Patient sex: M
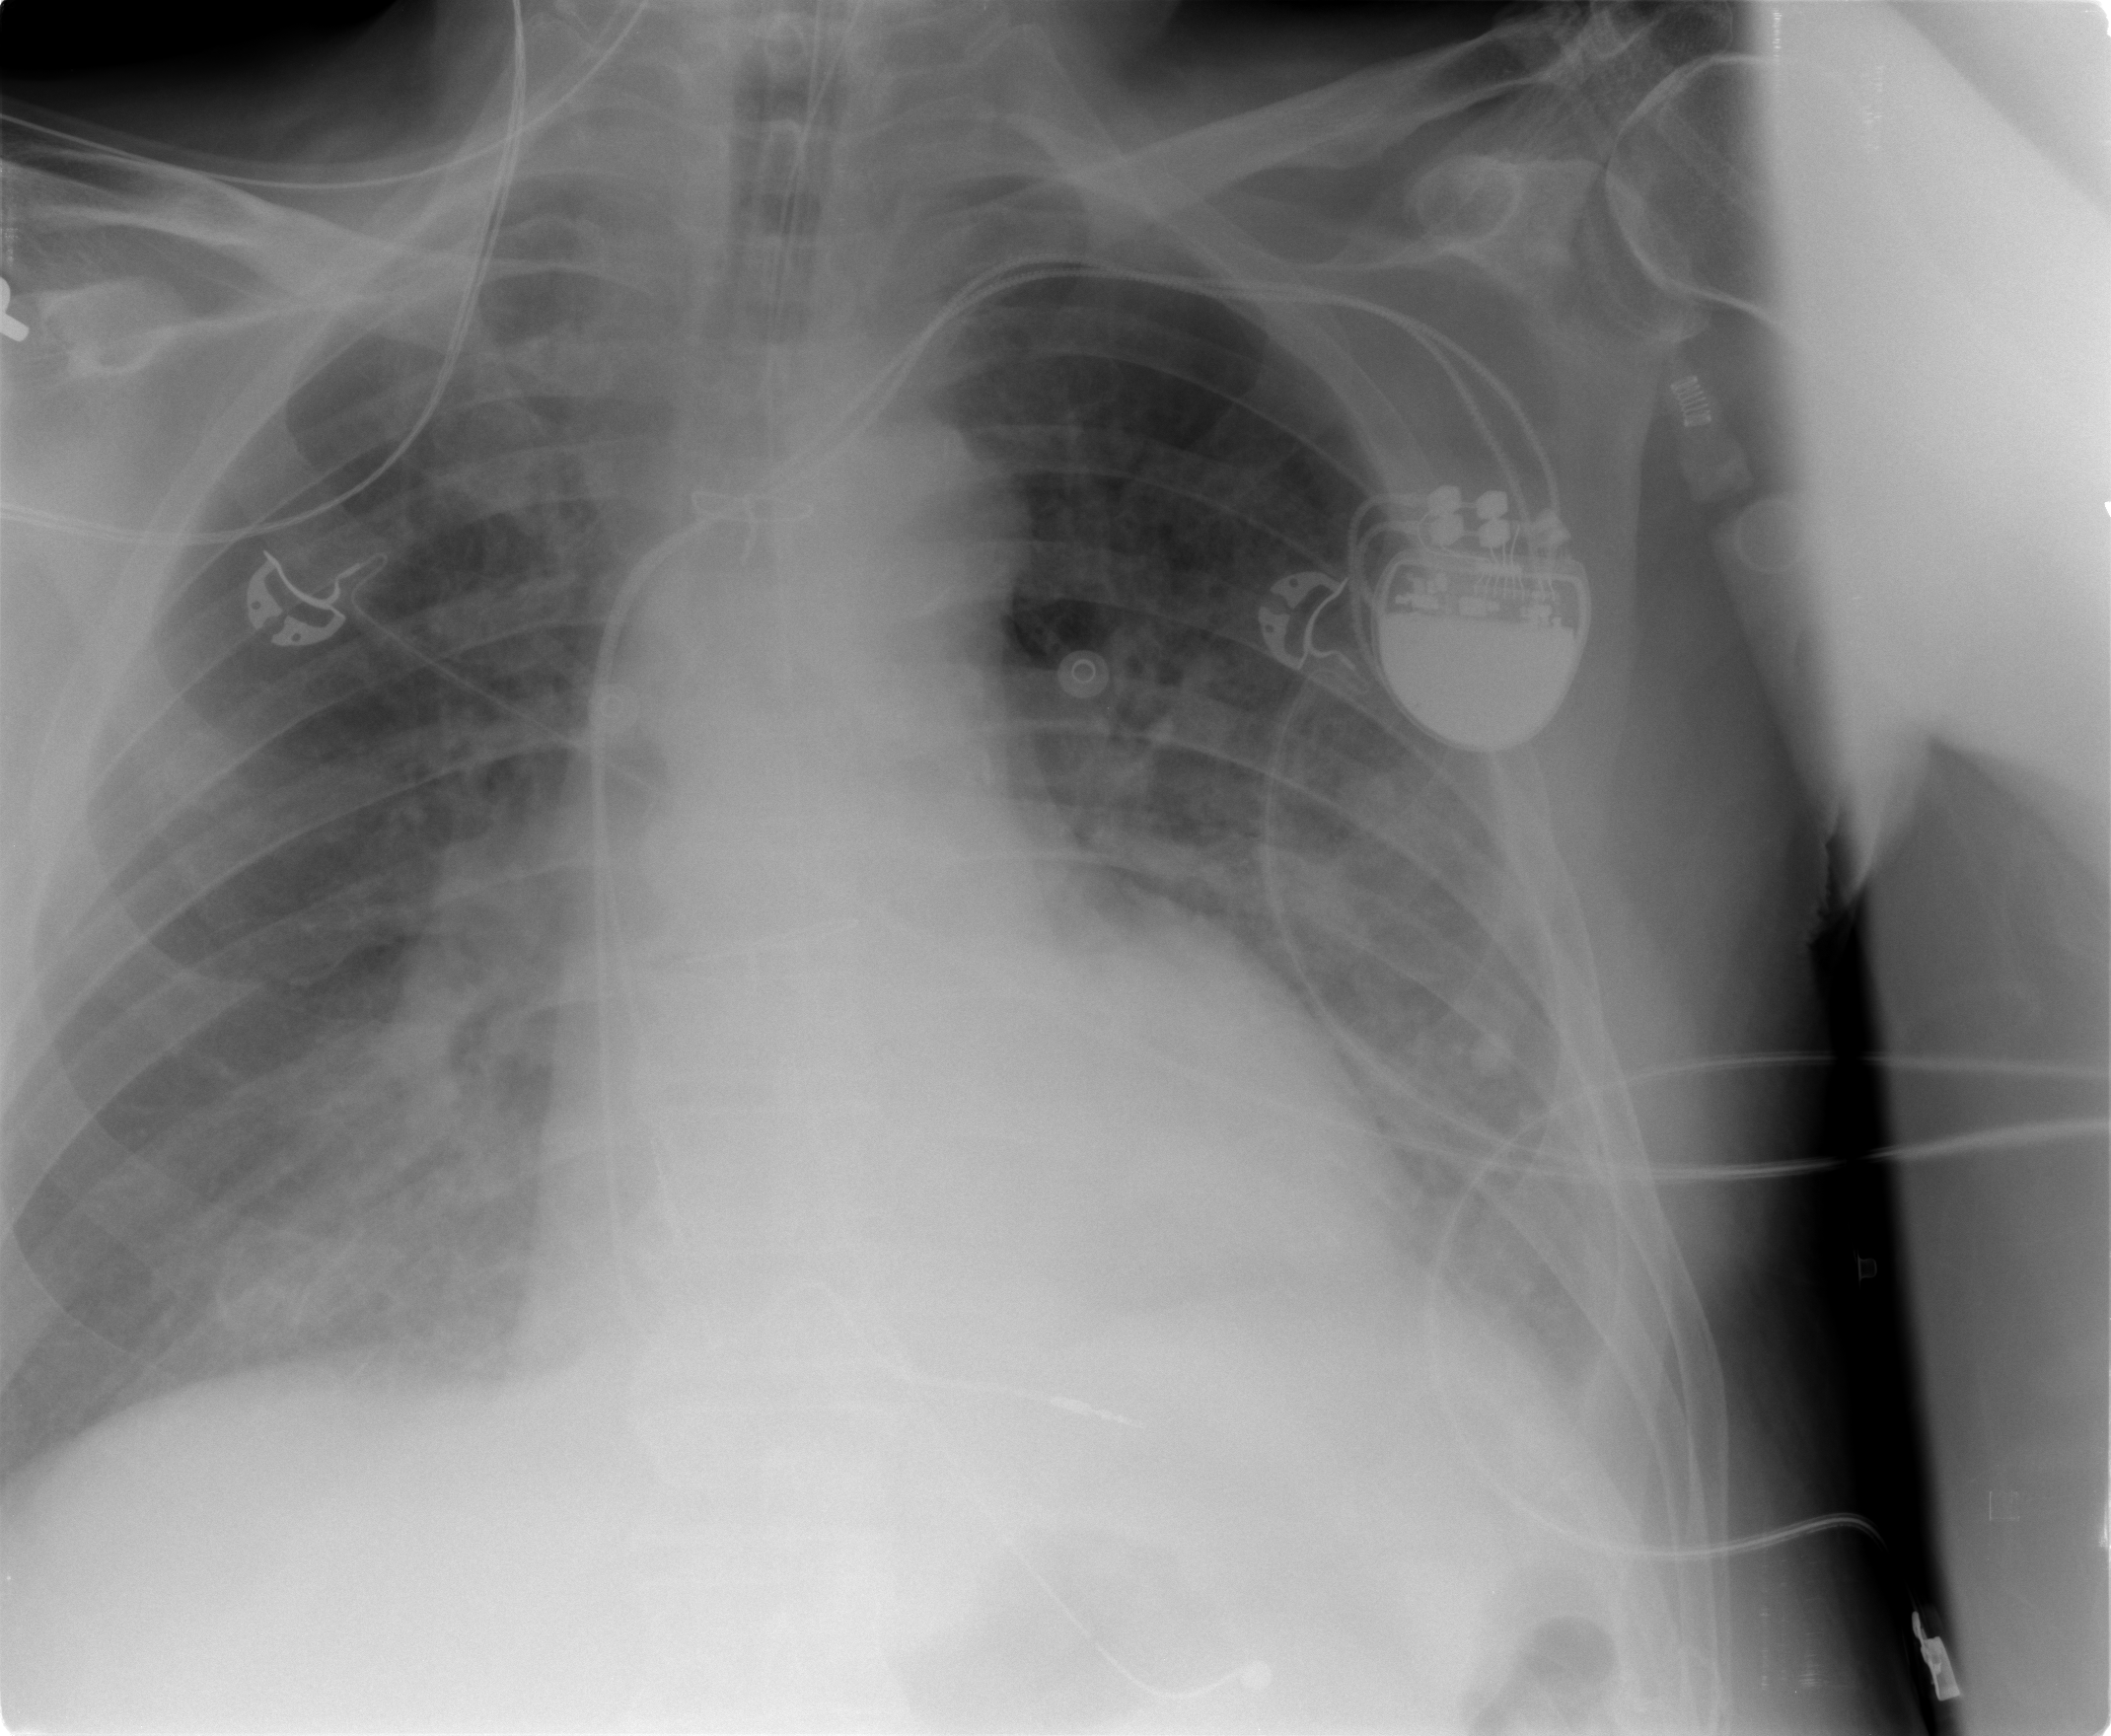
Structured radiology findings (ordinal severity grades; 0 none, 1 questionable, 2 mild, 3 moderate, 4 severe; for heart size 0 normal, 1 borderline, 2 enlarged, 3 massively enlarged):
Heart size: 2
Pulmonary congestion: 3
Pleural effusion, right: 0
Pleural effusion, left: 1
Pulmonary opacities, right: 0
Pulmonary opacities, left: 2
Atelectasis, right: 0
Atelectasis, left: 2